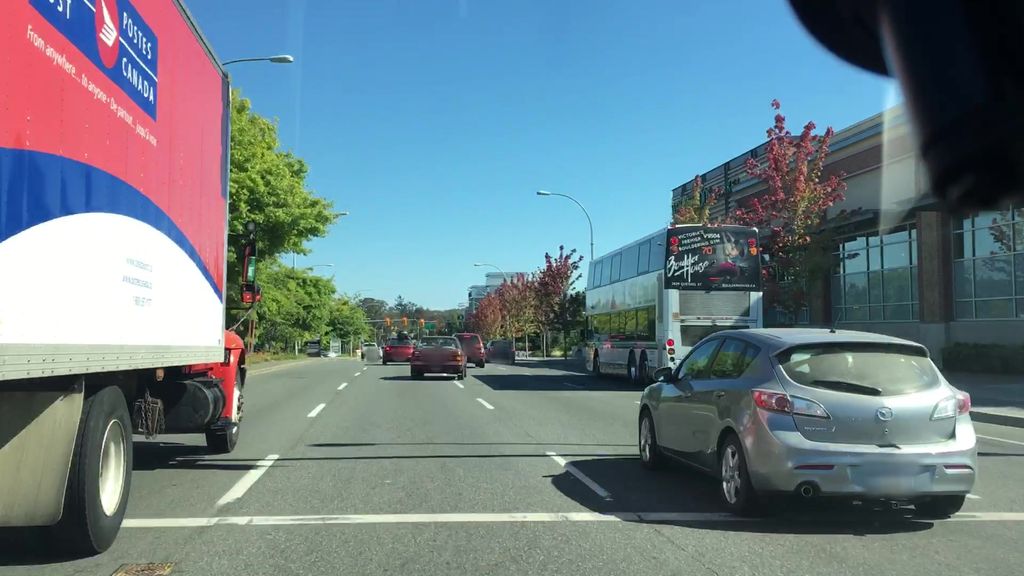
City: victoria